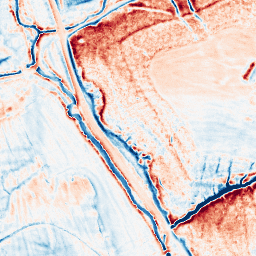
Category: classical
Decomposition family: uniform
Decomposition parameters: size: 10
Upsampling method: bicubic
Upsampling parameters: scale: 8
Upsampling scale: 8